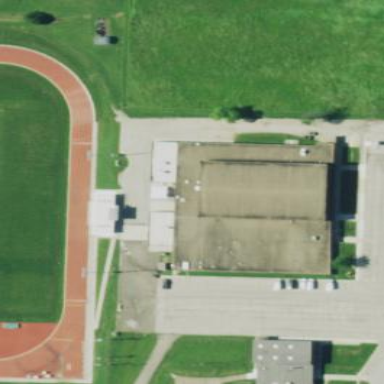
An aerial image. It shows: School building.